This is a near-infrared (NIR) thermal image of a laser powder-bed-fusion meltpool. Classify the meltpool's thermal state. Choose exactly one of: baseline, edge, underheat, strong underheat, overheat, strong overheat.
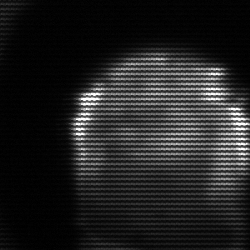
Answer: edge